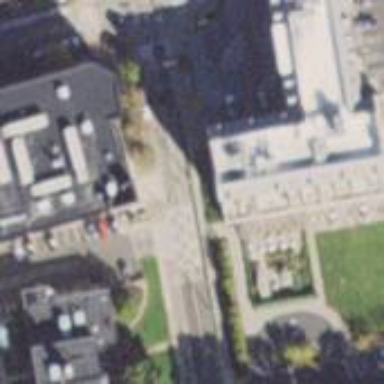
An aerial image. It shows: Hotel building.